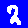
Digit: 2